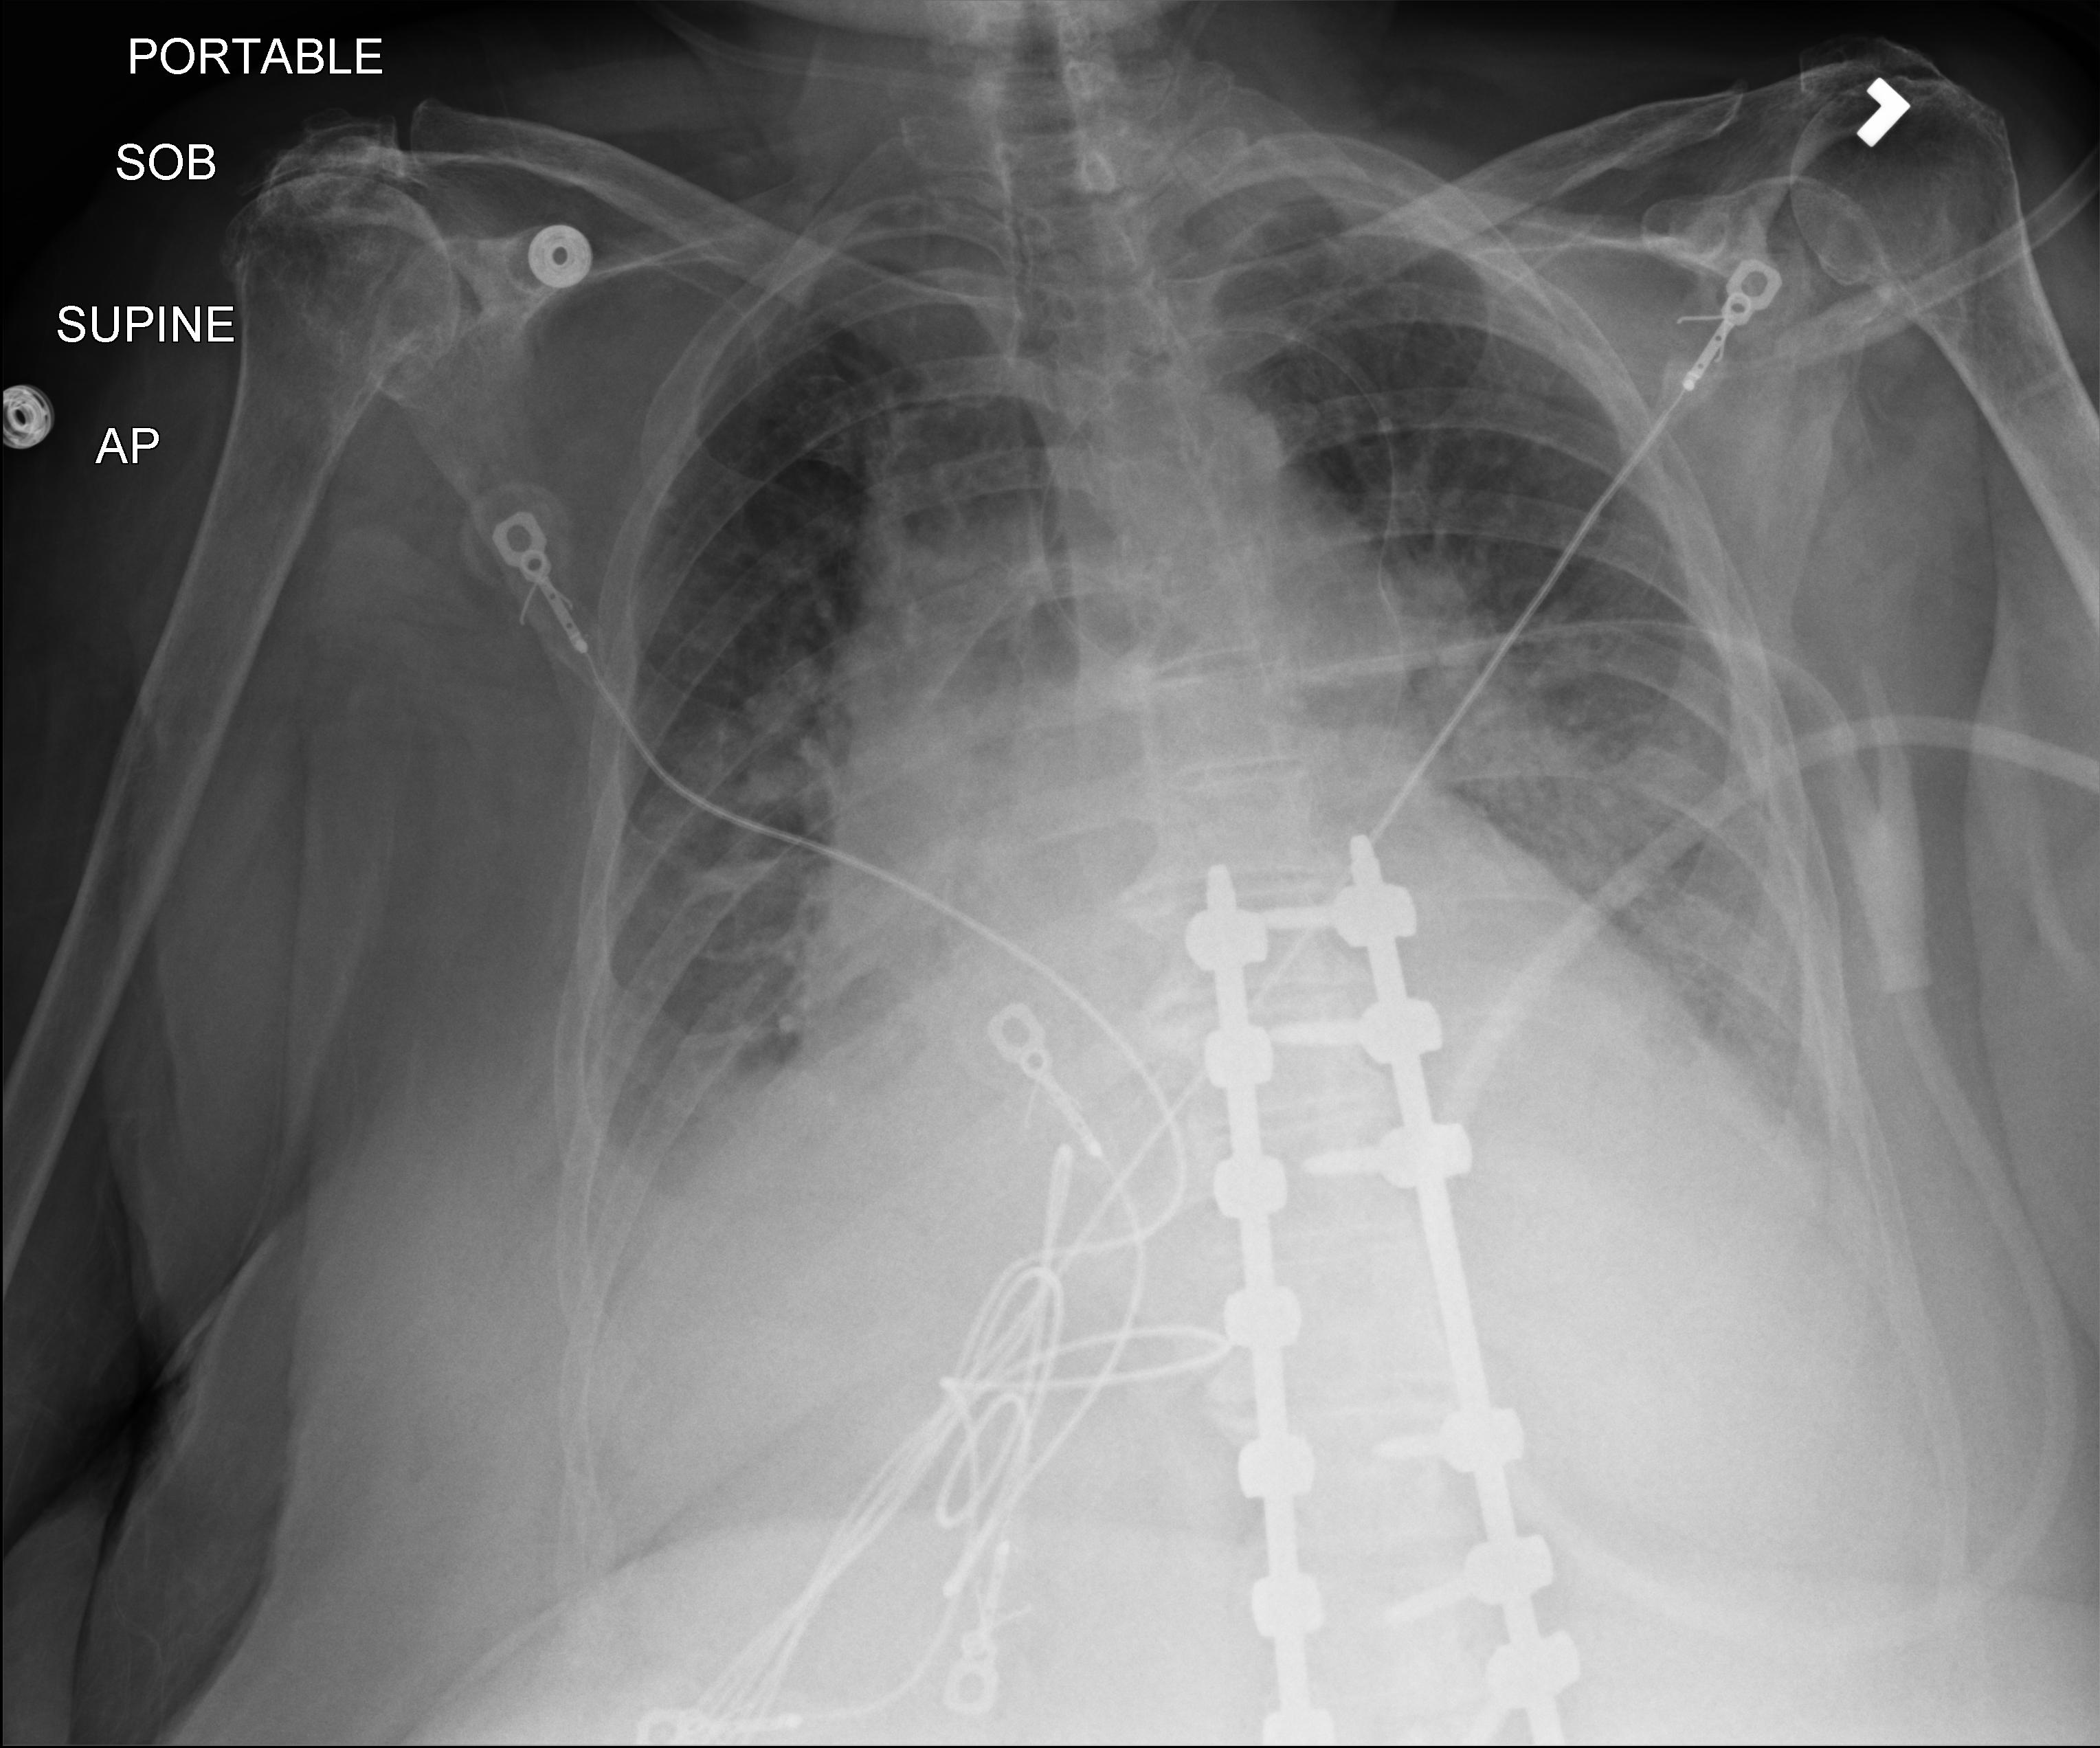
View: AP
Implant manufacturer: medtronic solera